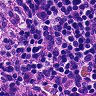
Metastatic tissue present: no